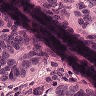
Metastatic tissue present: yes